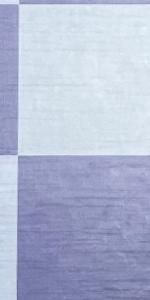
Label: Empty